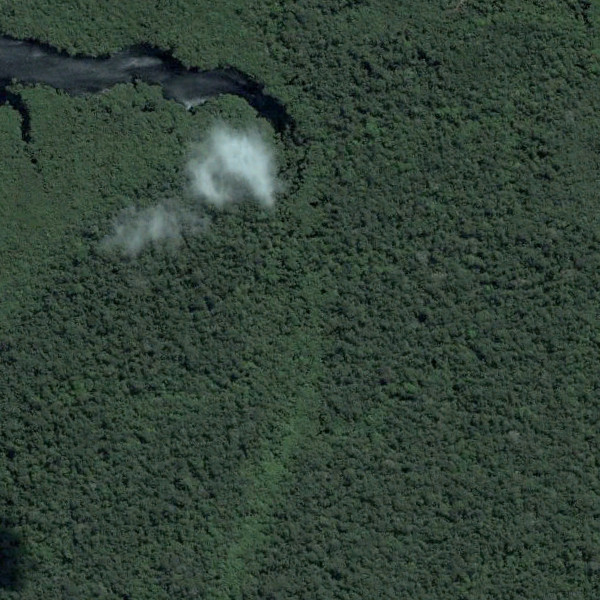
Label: Forest